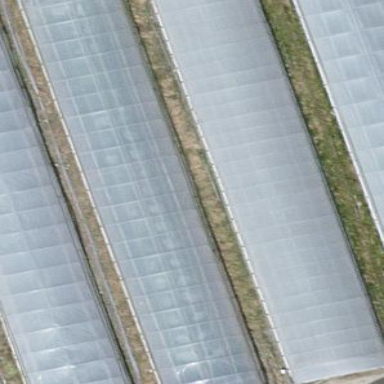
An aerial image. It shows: Greenhouse.